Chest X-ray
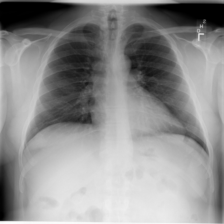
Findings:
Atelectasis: negative
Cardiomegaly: negative
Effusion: negative
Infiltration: negative
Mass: negative
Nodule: negative
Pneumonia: negative
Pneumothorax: negative
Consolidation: negative
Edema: negative
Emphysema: negative
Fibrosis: negative
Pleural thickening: negative
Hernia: negative